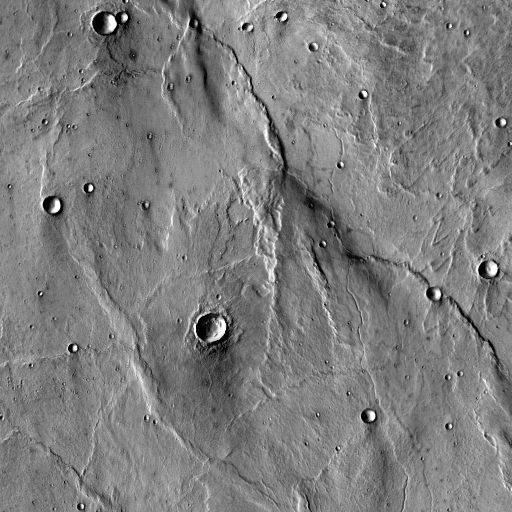
Crater classes present: Background, Other